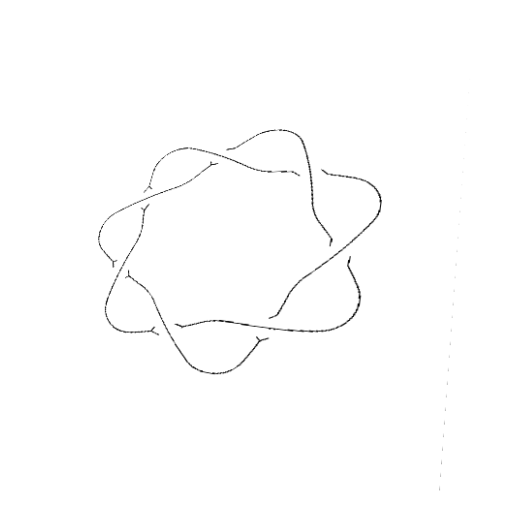
Crossing number: 7